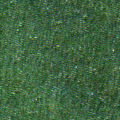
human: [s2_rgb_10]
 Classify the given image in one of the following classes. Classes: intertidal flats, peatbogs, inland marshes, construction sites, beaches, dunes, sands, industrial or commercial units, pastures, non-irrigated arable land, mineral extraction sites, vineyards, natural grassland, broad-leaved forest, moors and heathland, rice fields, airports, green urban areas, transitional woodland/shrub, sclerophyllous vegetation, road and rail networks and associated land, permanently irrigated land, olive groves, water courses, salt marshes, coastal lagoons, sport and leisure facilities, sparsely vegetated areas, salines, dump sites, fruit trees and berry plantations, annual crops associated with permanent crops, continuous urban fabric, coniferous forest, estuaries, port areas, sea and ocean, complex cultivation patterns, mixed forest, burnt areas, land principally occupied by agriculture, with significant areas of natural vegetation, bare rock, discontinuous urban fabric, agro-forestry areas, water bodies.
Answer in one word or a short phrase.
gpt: sea and ocean